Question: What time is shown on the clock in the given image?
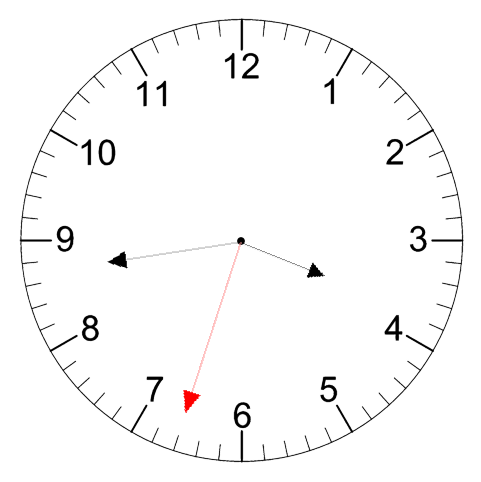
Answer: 03:43:33